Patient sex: F
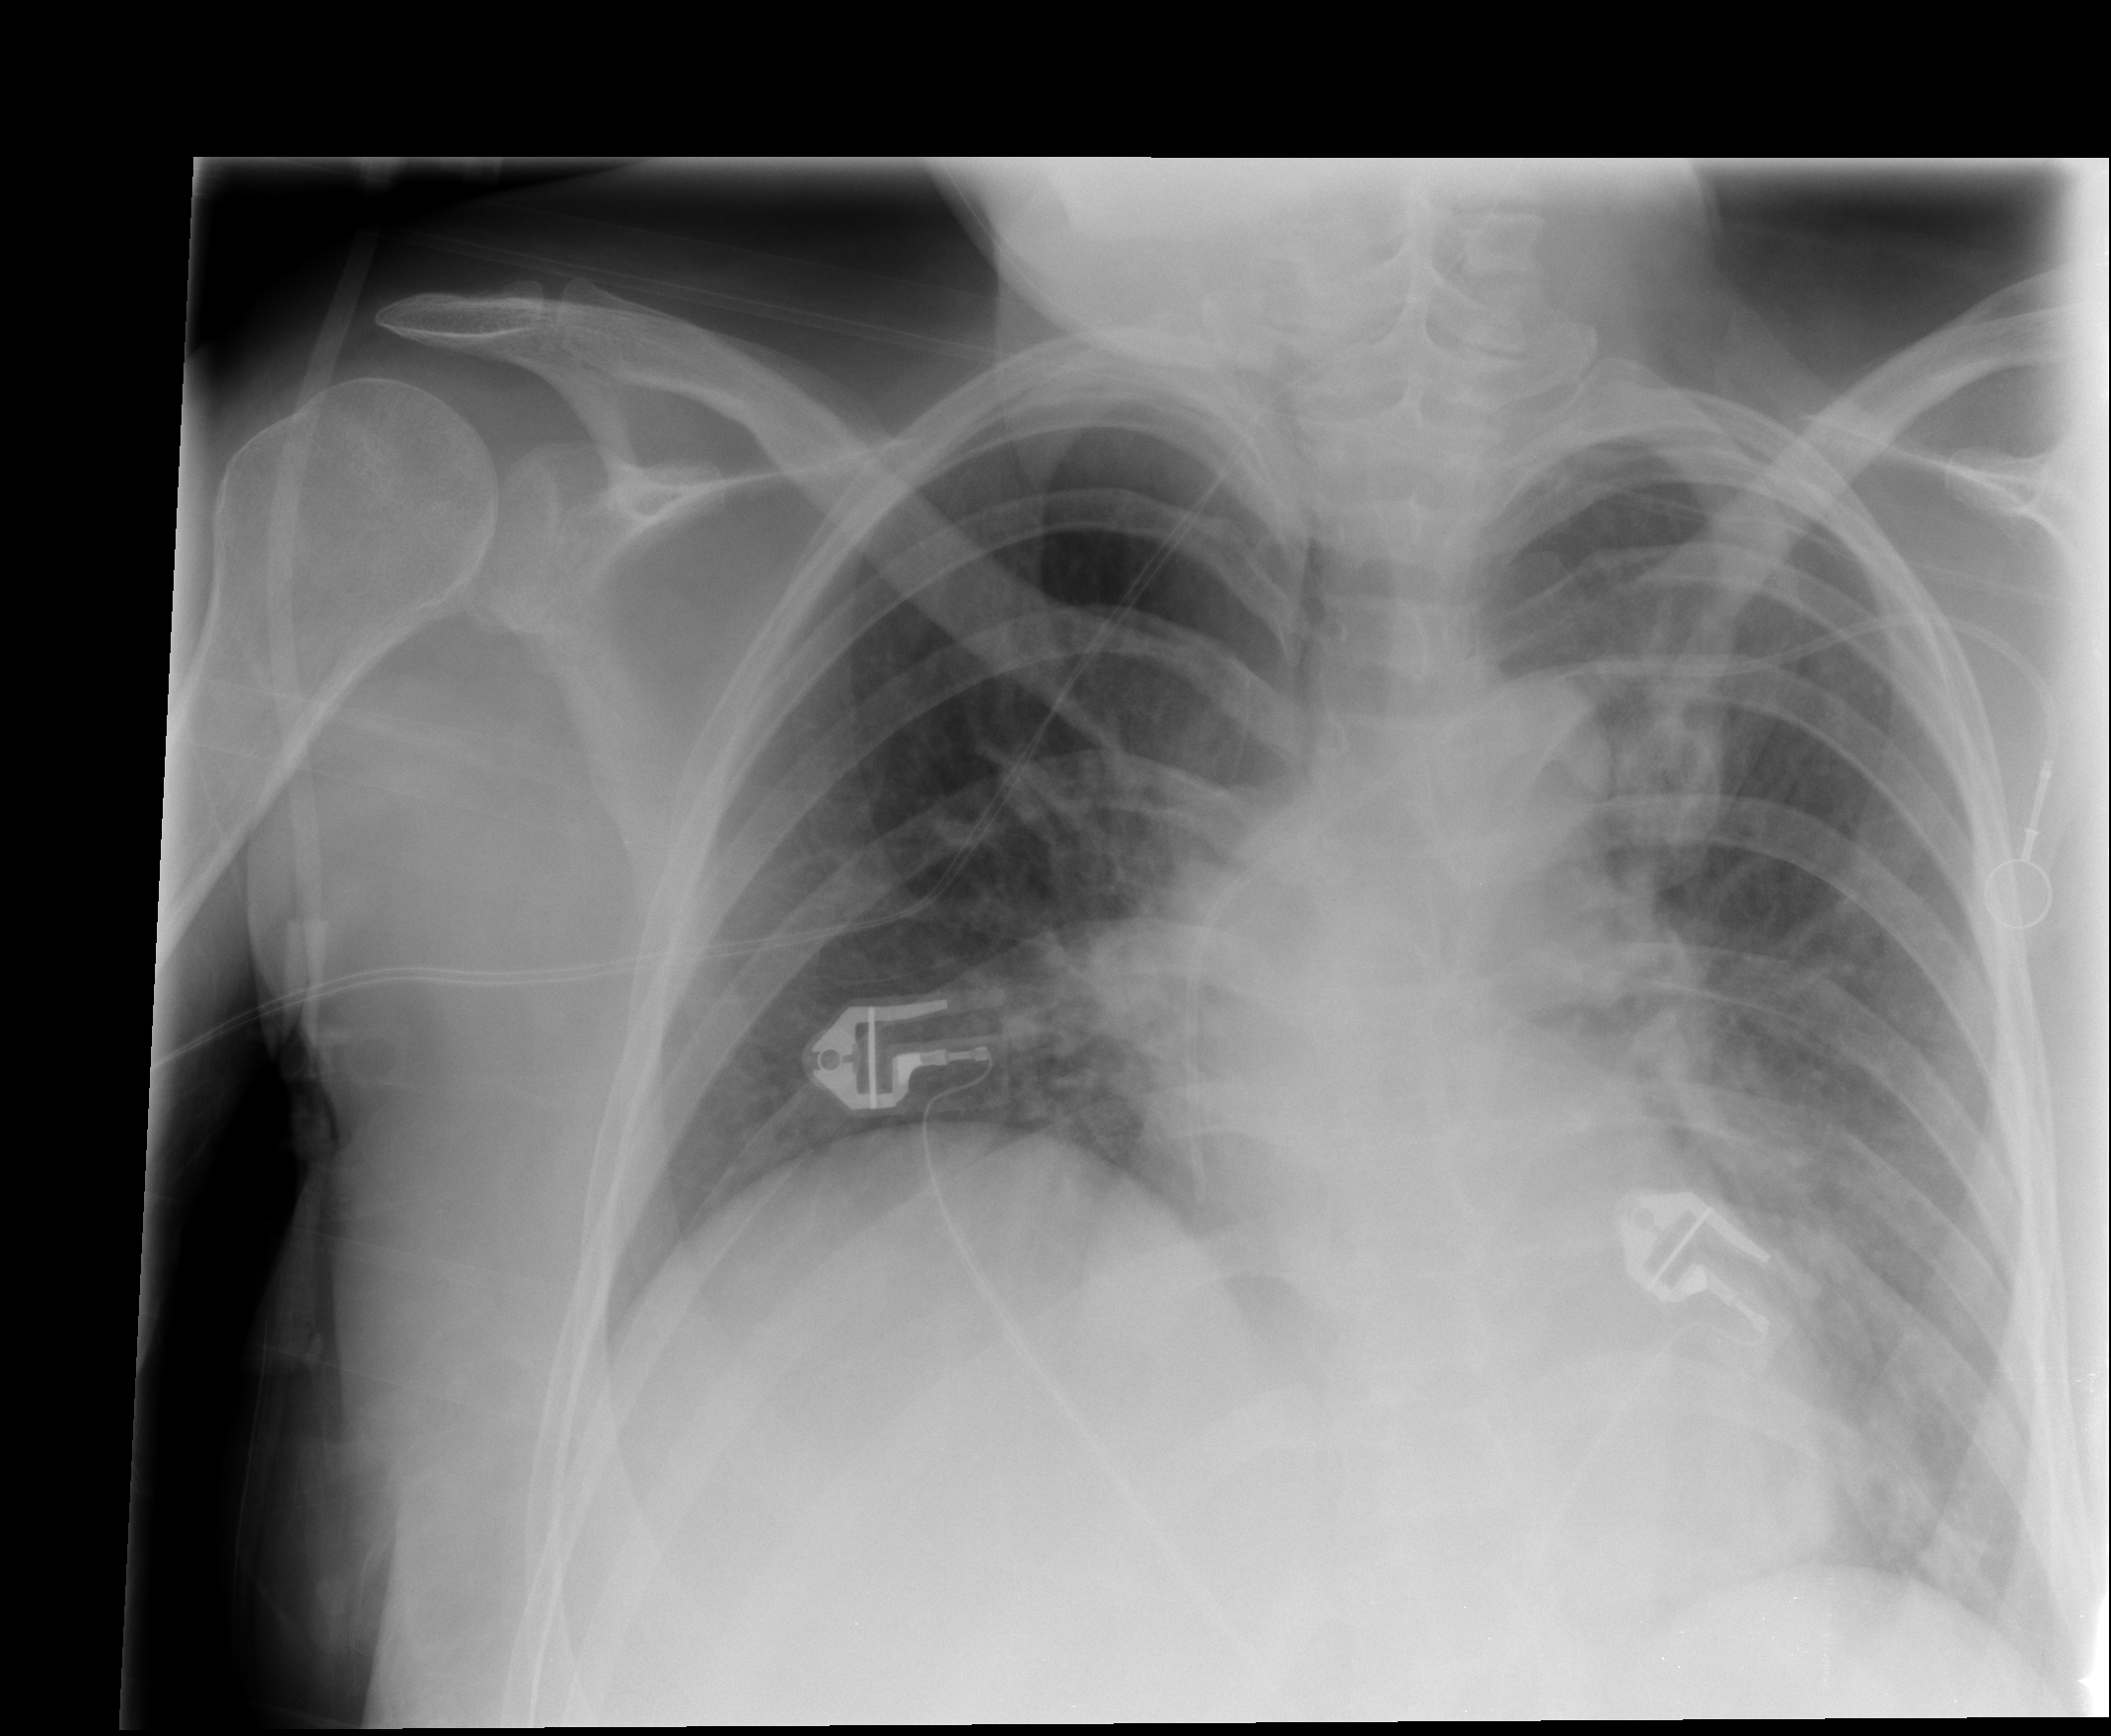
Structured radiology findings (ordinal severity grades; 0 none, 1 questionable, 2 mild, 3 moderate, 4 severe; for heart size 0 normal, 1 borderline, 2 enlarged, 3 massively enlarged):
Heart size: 1
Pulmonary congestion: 1
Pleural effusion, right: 0
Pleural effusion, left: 0
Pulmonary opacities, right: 2
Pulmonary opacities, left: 3
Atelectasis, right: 2
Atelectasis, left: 0